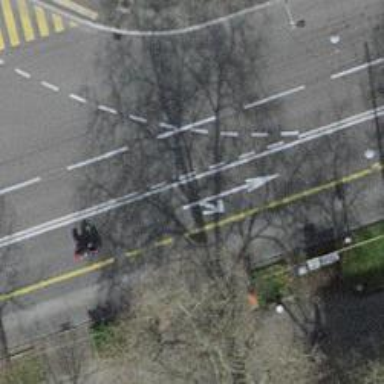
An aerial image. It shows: Secondary road with trolley wires.